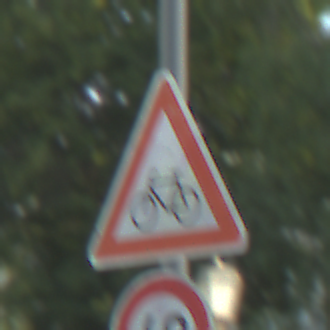
Verkehrszeichen: RadverkehrRechts
Zusatzzeichen unten: Geschwindigkeit60
Umgebung: Outdoor, Suburban
Tageszeit: SunriseSunset
Wetter: PartlyCloudy
Licht: Natural
Jahreszeit: NotSpecified
Kontrast: MediumContrast